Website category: book
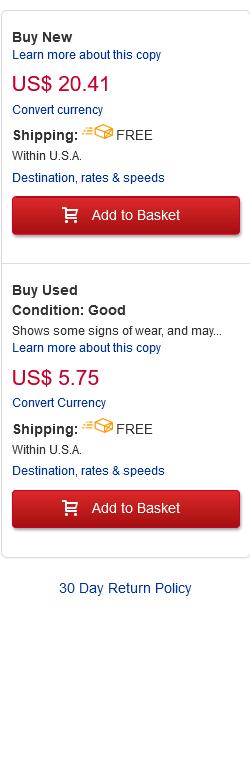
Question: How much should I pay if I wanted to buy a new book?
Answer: US$ 20.41

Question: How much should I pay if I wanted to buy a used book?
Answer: US$ 5.75

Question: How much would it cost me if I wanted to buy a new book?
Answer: US$ 20.41

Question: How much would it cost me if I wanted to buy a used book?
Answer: US$ 5.75

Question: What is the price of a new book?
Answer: US$ 20.41

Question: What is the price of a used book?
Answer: US$ 5.75

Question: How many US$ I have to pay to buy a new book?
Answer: US$ 20.41

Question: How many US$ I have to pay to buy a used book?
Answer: US$ 5.75

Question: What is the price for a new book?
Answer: US$ 20.41

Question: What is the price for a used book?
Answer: US$ 5.75

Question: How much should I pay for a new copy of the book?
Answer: US$ 20.41

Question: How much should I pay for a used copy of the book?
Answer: US$ 5.75

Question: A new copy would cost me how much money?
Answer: US$ 20.41

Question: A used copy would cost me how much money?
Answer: US$ 5.75

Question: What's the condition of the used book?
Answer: Good

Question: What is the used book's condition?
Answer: Good

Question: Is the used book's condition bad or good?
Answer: Good

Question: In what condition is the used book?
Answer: Good

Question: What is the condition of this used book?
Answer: Good

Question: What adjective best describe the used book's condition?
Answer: Good

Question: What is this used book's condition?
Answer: Good

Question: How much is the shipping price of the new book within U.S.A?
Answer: FREE

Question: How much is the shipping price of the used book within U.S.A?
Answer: FREE

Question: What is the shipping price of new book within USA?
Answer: FREE

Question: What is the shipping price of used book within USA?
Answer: FREE

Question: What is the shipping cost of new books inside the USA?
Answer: FREE

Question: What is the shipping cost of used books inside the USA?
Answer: FREE

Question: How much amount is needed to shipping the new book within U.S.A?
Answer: FREE

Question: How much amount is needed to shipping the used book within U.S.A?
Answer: FREE

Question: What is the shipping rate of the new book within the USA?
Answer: FREE

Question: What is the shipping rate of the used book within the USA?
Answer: FREE

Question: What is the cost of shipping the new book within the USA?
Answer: FREE

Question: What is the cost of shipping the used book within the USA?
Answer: FREE

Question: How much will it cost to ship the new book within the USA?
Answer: FREE

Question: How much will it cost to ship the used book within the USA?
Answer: FREE